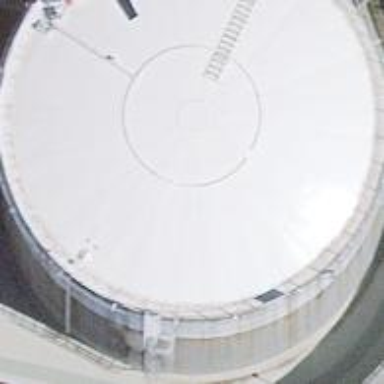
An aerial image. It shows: Industrial building housing storage tank.